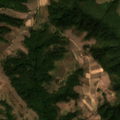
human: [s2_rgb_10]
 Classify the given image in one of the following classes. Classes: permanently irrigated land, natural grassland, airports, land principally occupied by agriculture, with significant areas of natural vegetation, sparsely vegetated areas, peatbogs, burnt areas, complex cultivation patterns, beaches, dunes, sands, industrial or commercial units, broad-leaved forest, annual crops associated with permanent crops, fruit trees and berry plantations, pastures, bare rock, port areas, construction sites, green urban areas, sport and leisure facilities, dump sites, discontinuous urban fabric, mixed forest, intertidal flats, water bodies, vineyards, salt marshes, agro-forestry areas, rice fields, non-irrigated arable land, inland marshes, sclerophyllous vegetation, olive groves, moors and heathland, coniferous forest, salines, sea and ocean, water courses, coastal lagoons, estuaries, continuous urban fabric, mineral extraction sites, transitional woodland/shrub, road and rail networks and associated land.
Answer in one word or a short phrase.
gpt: complex cultivation patterns, broad-leaved forest, natural grassland